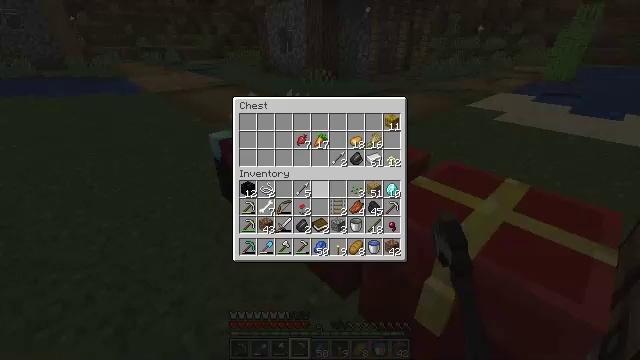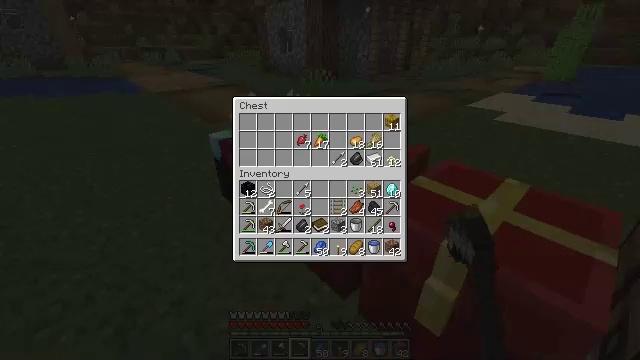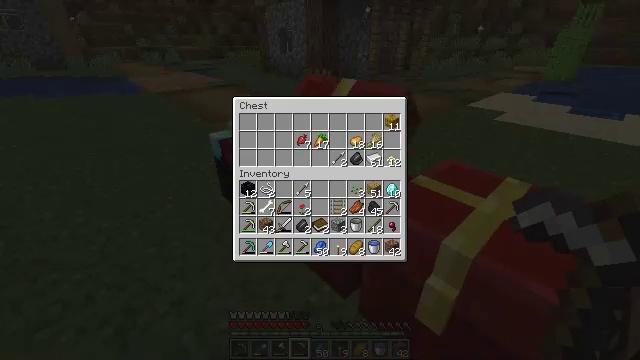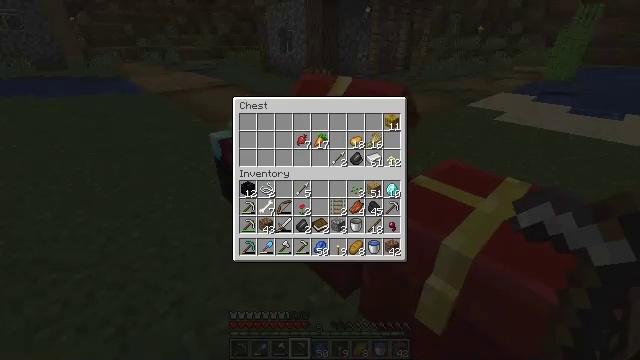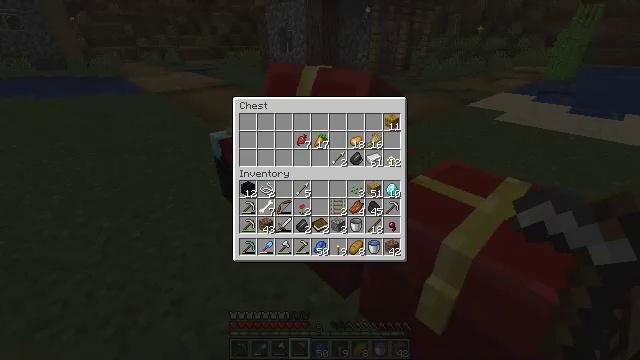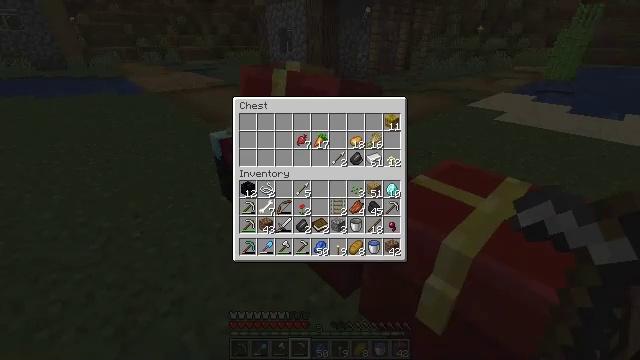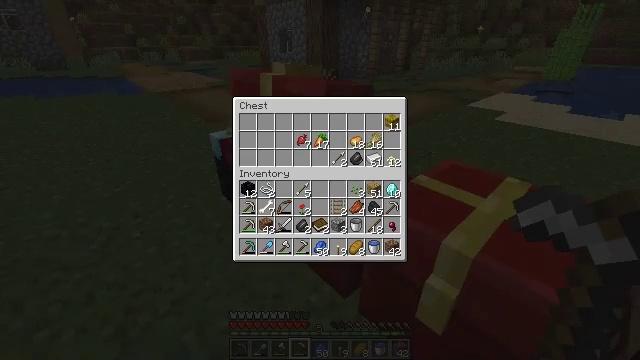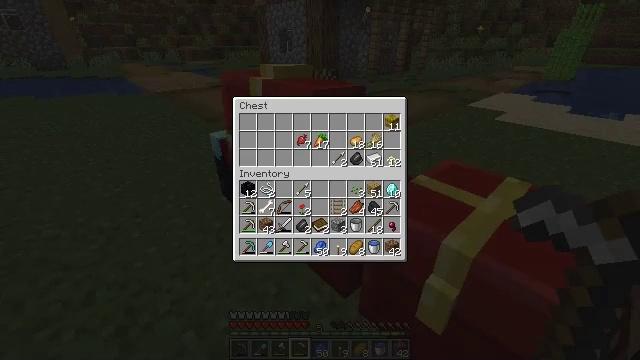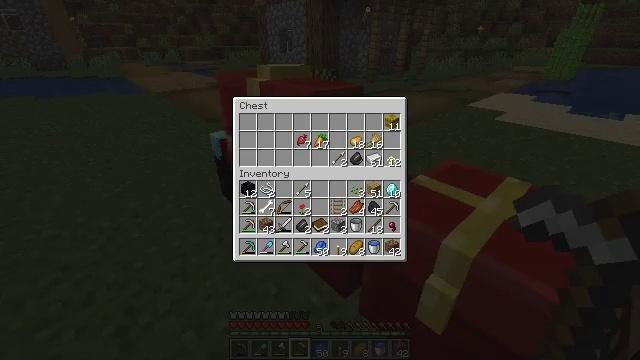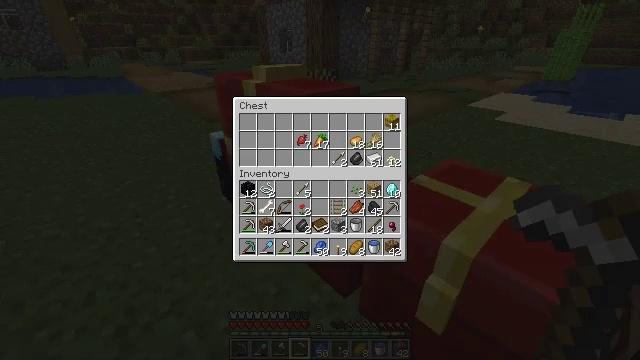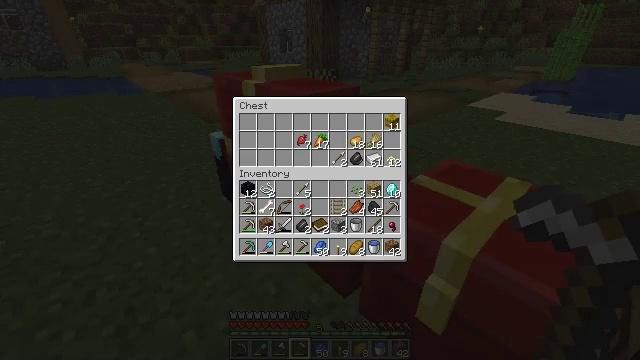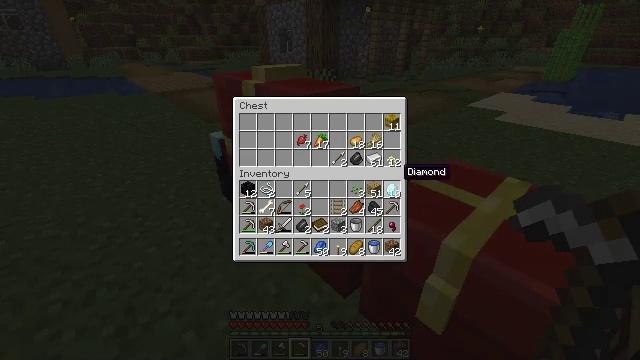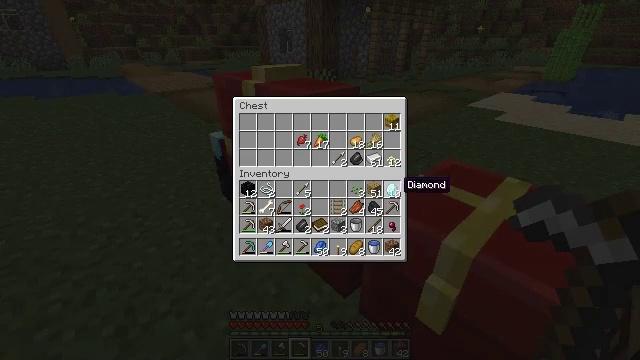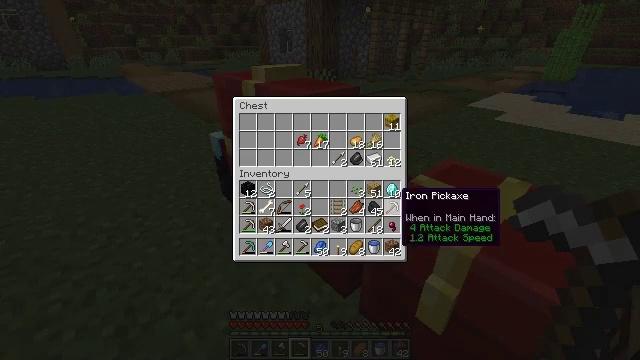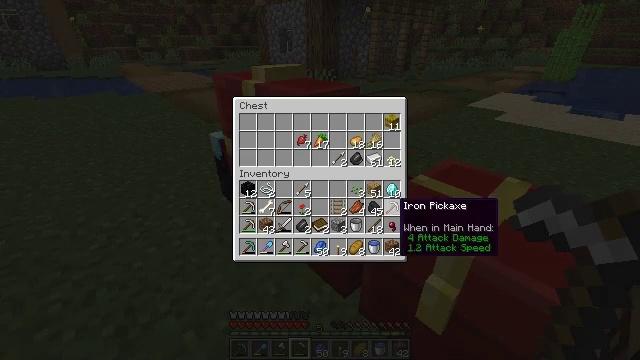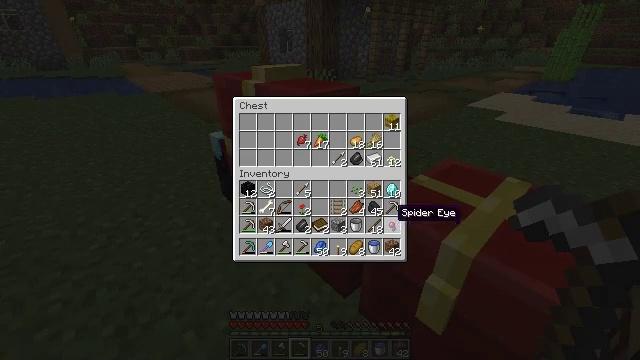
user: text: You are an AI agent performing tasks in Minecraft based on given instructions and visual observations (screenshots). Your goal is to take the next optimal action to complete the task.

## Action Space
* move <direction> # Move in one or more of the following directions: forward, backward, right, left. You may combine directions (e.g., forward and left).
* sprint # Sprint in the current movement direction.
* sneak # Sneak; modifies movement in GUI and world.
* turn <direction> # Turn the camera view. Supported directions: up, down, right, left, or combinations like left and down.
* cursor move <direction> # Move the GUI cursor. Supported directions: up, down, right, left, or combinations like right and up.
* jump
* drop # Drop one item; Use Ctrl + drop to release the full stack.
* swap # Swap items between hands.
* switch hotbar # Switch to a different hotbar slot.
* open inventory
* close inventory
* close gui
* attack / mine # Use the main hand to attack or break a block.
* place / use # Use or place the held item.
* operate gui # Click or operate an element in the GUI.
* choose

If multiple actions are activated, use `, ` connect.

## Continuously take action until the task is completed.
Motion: motion action
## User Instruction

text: Cut down the sugar cane stalks.
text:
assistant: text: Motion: cursor move right
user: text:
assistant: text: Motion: cursor move right
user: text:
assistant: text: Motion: cursor move right
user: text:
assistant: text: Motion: no_op
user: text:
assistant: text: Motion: no_op
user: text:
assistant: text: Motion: no_op
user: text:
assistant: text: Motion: no_op
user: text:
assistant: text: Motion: no_op
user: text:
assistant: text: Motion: no_op
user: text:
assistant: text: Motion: no_op
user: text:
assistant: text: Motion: no_op
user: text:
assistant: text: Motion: cursor move down
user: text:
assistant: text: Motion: cursor move down
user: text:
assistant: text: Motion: cursor move down
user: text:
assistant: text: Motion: no_op
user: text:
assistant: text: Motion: no_op
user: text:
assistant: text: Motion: no_op
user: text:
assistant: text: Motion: no_op
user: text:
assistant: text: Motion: no_op
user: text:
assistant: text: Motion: no_op
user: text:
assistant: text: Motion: operate gui
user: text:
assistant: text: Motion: operate gui
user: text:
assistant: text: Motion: operate gui
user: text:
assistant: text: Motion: no_op
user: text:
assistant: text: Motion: cursor move left and up
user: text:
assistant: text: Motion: cursor move left and up
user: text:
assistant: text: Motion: cursor move left and up
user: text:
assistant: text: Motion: cursor move left
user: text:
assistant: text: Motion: no_op
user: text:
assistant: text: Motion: no_op